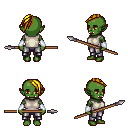
a pixel art fantasy rpg character, female body template, orc, green skin, white sleeveless shirt, metal pants, blonde long mohawk hairstyle, white cloth bracers, spear, four views (front, back, left, right), 2x2 character sprite sheet, small pixel art, hard edges, no anti-aliasing